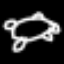
Label: frog